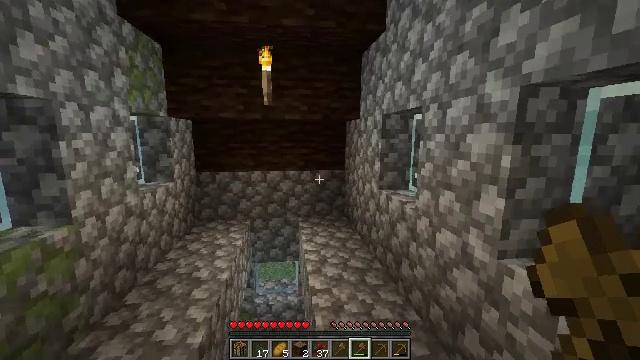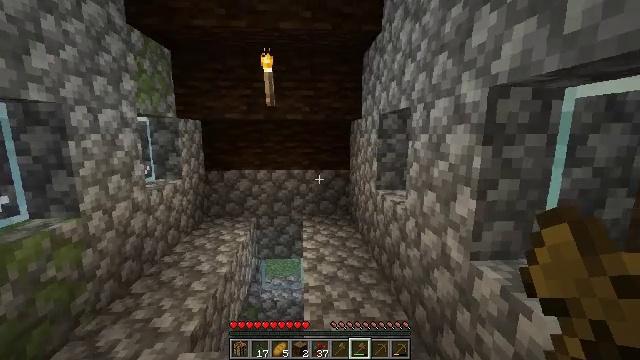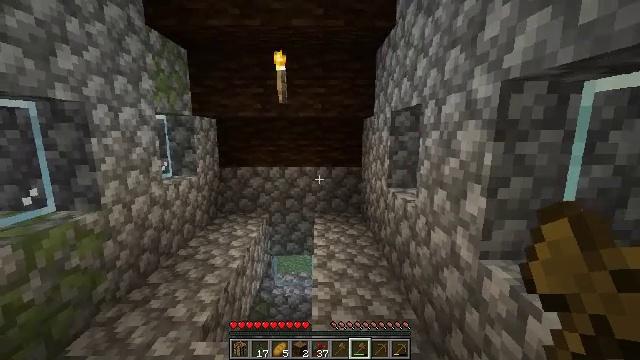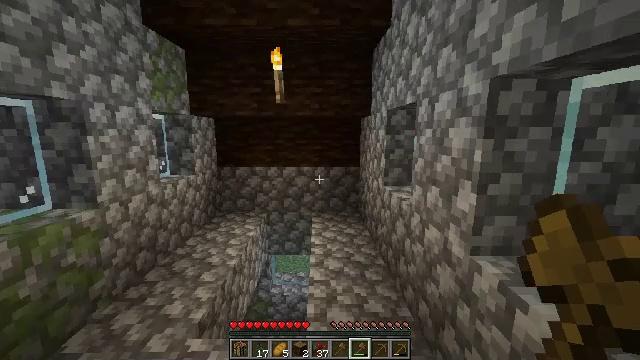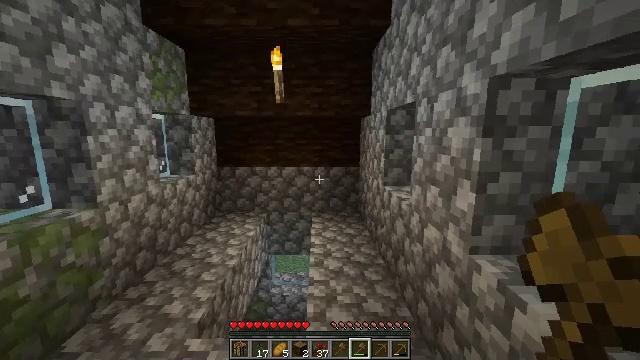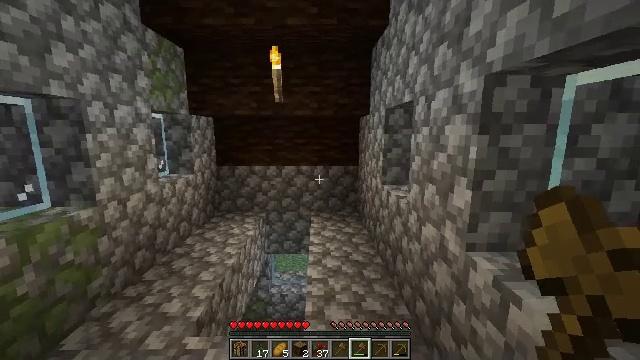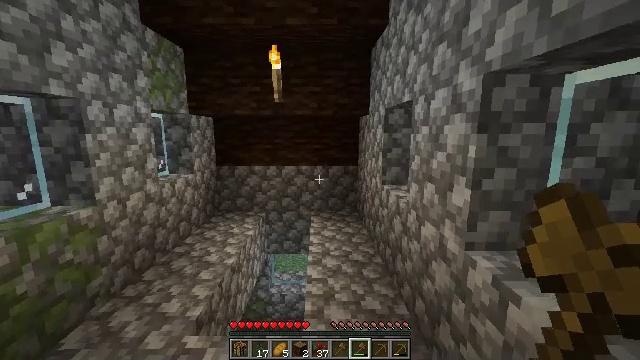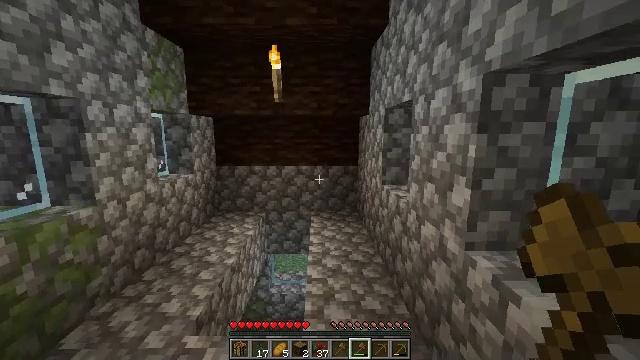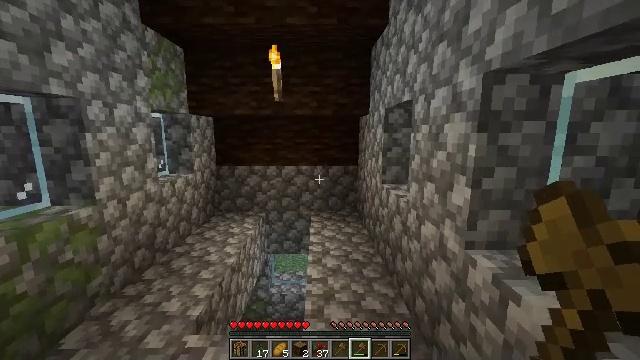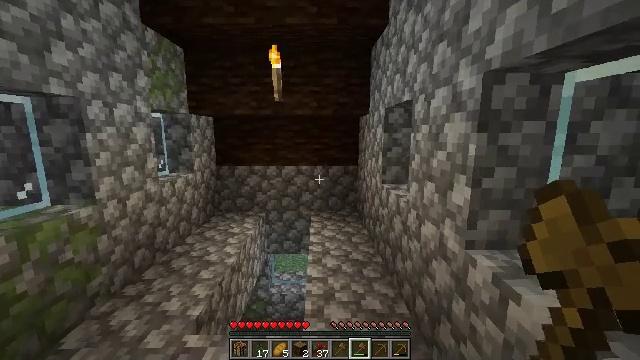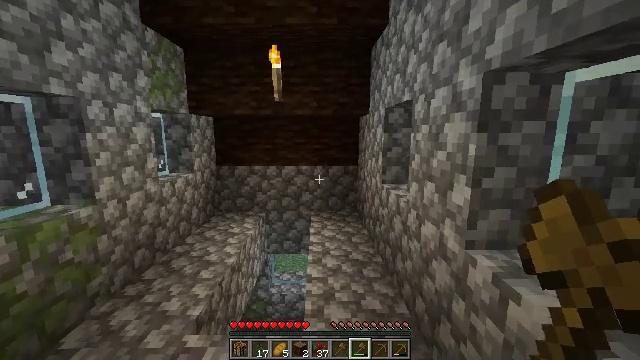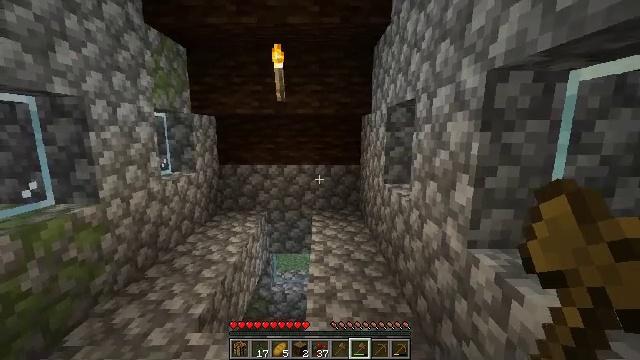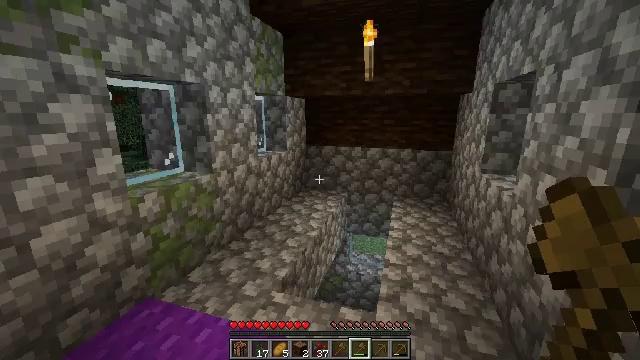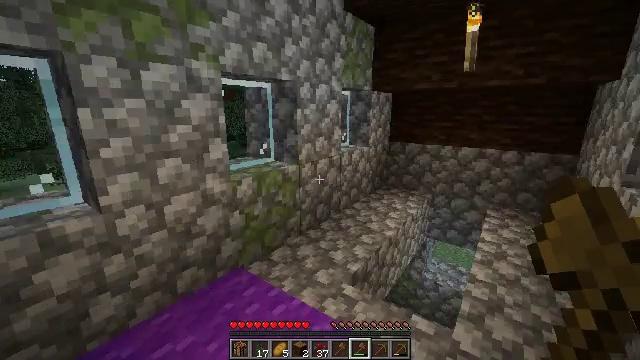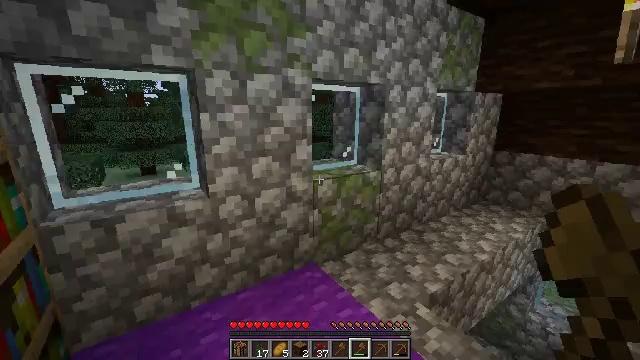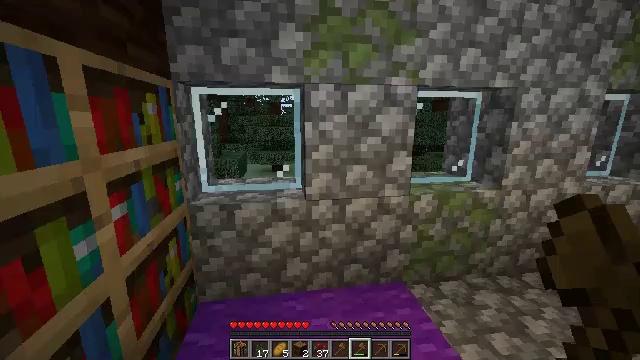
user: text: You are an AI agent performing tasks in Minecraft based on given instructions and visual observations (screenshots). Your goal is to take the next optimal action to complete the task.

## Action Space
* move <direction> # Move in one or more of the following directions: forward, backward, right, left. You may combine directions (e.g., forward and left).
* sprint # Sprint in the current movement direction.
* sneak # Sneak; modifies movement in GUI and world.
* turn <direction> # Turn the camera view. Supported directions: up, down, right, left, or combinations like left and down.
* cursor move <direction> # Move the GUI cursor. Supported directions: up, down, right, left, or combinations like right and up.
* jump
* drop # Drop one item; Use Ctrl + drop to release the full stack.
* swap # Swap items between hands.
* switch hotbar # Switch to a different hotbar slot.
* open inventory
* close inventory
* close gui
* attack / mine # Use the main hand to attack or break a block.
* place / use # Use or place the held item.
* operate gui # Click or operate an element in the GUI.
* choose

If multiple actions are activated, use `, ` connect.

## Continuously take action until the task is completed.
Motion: motion action
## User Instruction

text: Break the bookshelf for books.
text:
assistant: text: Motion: turn left
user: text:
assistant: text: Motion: turn left
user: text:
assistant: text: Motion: no_op
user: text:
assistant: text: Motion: no_op
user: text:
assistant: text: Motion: no_op
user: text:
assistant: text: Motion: no_op
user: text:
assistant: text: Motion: no_op
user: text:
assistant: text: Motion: no_op
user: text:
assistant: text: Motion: no_op
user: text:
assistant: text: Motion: no_op
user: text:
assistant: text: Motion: no_op
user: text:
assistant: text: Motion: turn left and down
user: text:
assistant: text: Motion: turn left and down
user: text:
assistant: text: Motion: move right, turn left
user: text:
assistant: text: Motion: move right, turn left and up
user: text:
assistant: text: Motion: move right, turn left and up
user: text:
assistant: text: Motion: move right, turn left
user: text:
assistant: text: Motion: move right
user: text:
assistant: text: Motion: move right
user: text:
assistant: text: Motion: no_op
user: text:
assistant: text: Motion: turn left
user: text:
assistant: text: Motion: turn left and up
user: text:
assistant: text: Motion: no_op
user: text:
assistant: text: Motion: turn left and up
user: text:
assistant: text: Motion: turn left and up
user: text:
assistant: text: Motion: turn left and up
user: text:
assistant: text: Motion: turn right, attack / mine
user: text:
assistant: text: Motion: turn right and down, attack / mine
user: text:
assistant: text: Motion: attack / mine
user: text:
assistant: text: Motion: attack / mine